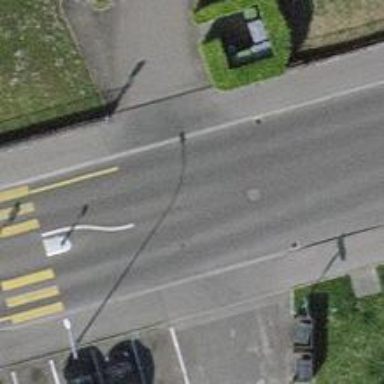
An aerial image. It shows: Road with sidewalk available for pedestrians.